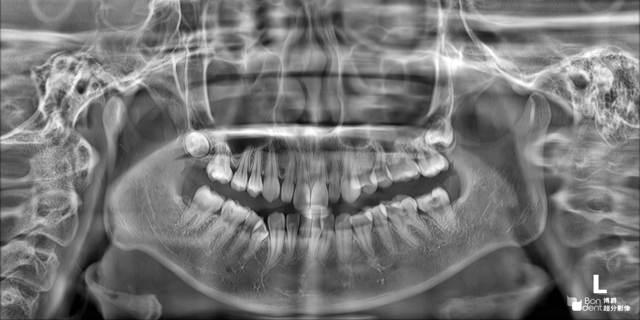
adult